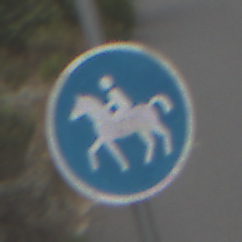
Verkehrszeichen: Reitweg
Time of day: Midday
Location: Outdoor (Nature)
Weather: Overcast
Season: NotSpecified
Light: Natural